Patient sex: M
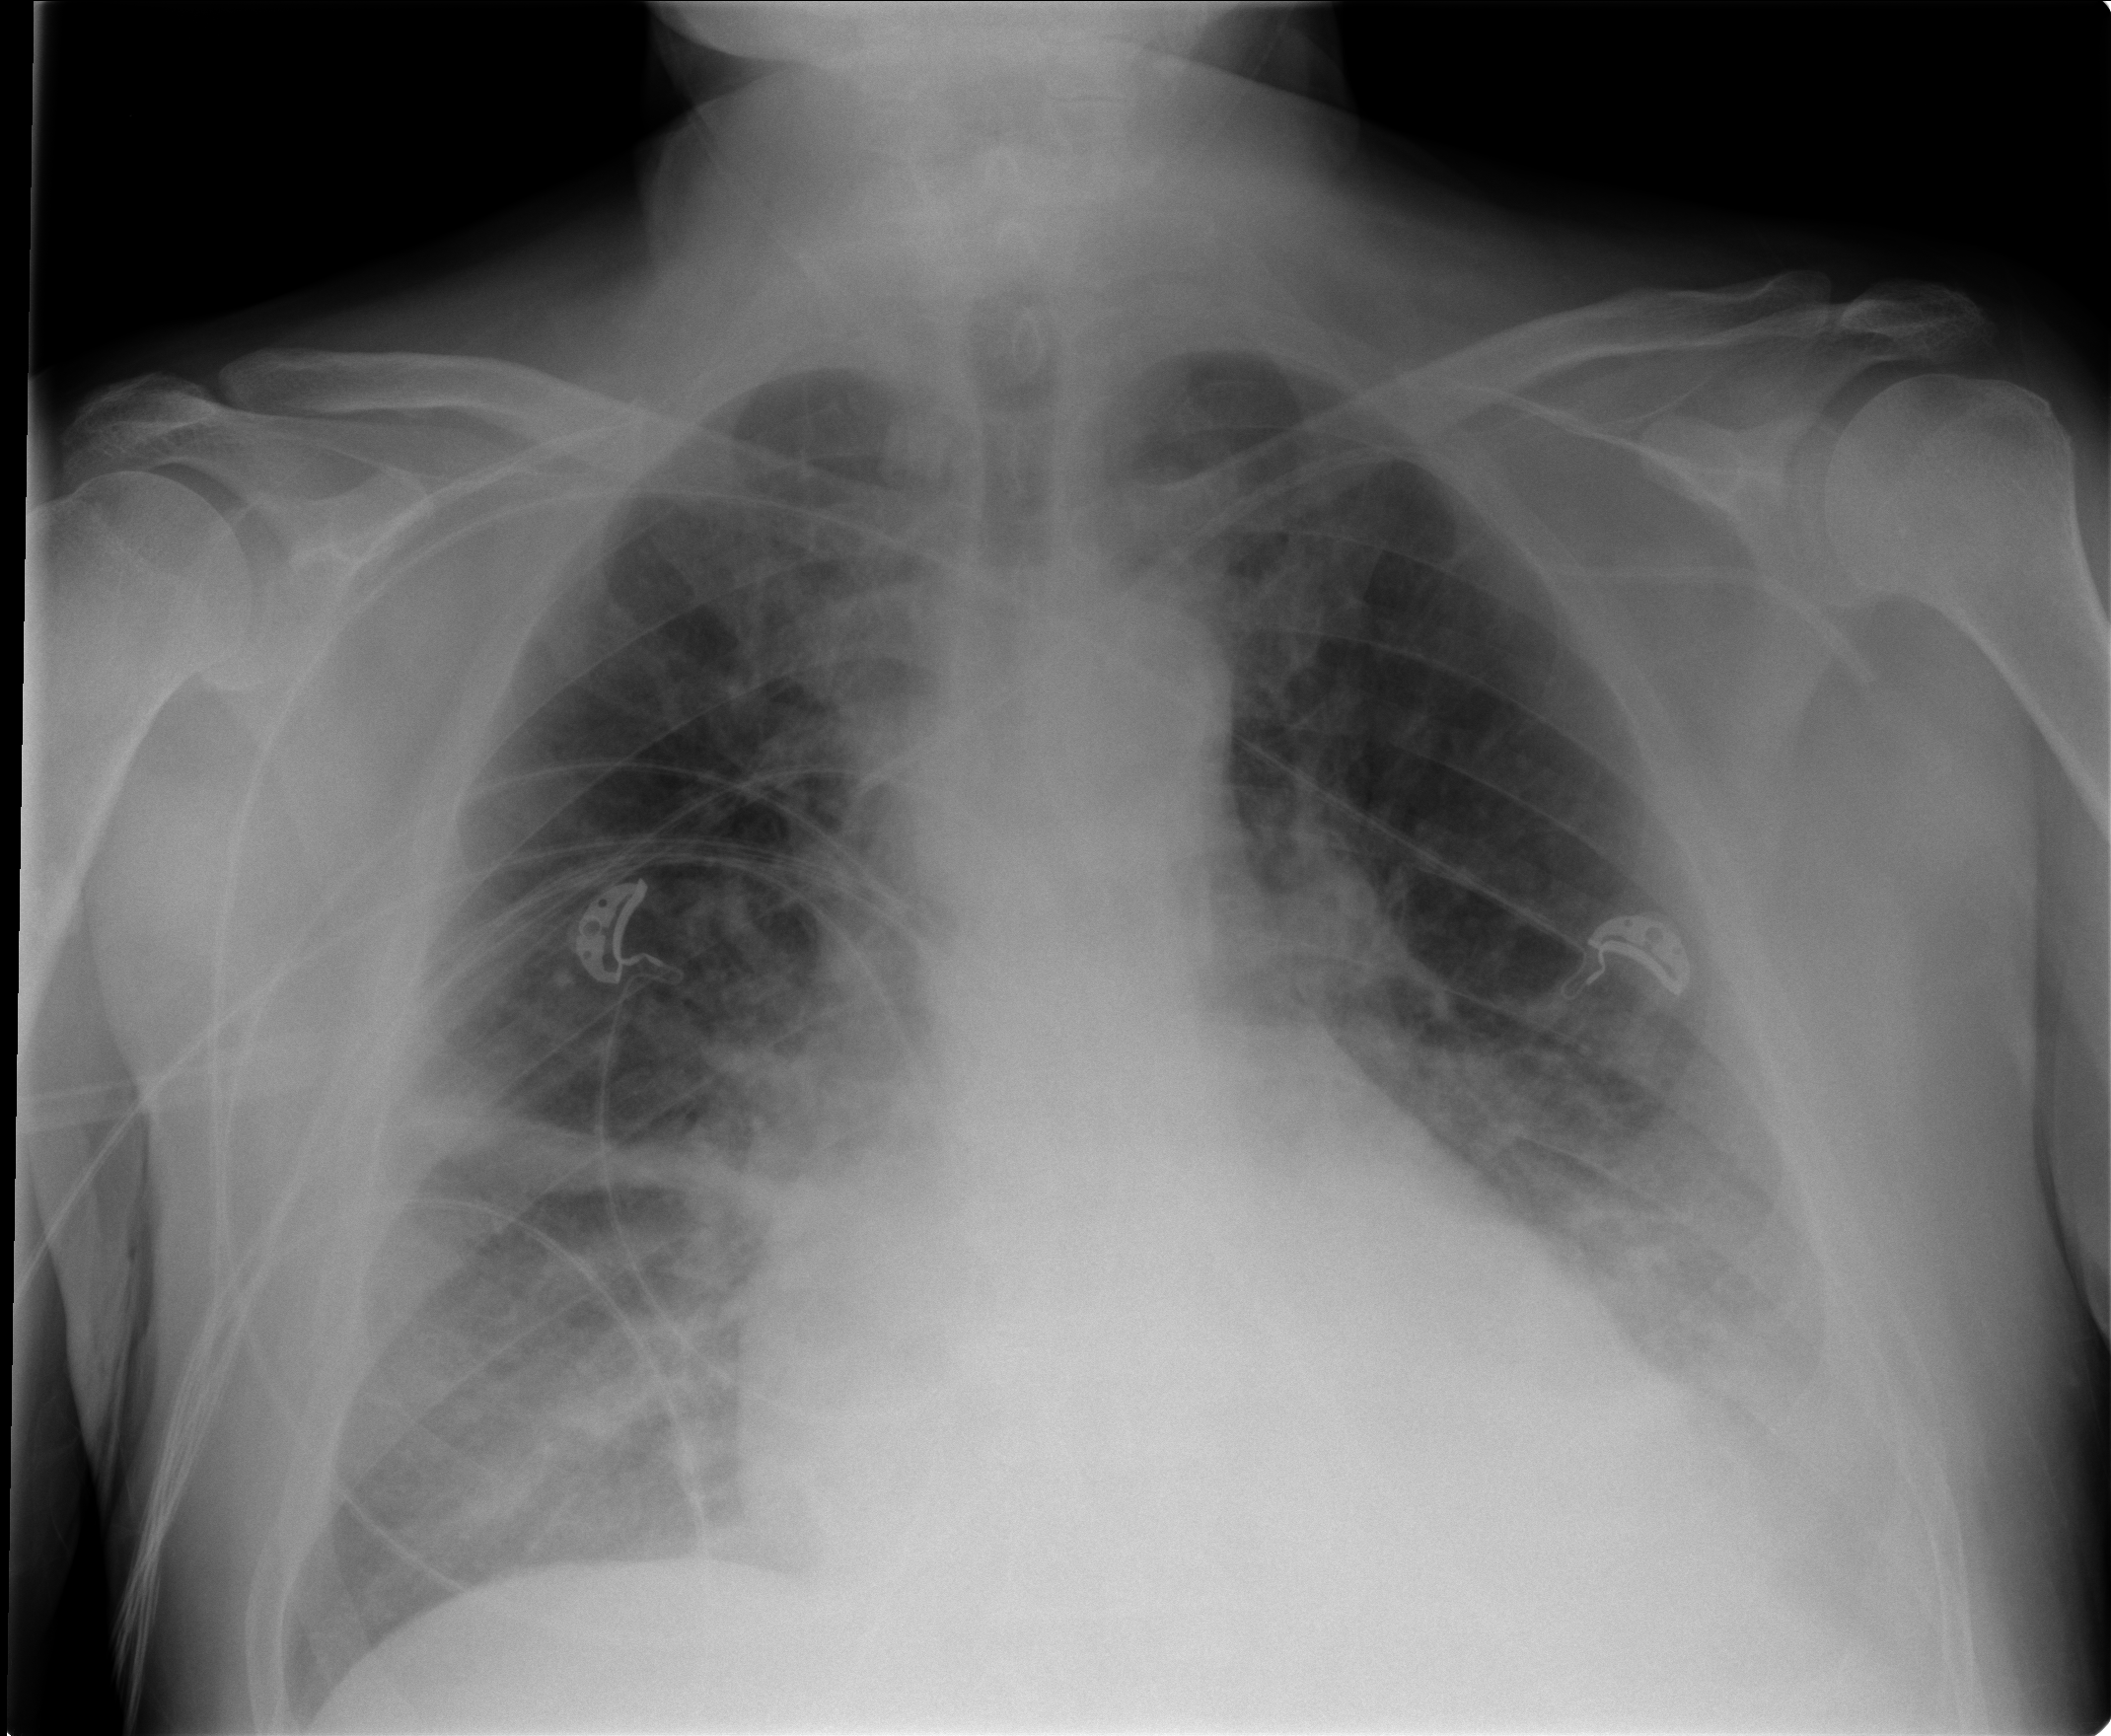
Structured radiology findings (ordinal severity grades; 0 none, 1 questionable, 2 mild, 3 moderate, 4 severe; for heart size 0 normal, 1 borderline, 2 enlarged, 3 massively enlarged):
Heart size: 2
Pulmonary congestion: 2
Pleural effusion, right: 2
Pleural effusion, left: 2
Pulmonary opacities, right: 2
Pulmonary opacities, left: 2
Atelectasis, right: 2
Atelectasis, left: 2